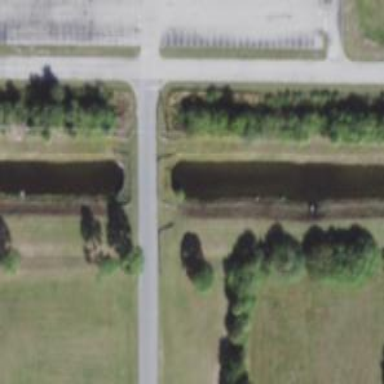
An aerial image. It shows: Canal.